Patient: sex M, age 60
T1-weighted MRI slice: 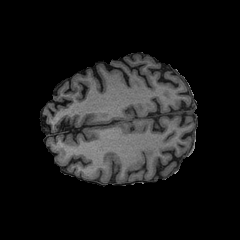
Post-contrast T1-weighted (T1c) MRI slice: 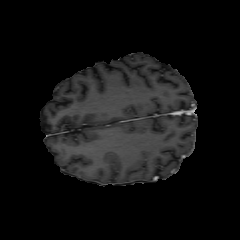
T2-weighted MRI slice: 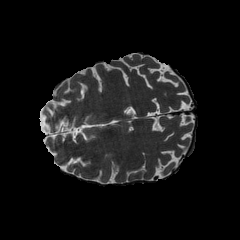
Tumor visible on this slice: no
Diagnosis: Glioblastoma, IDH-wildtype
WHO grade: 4